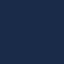
Land use / land cover class: SeaLake